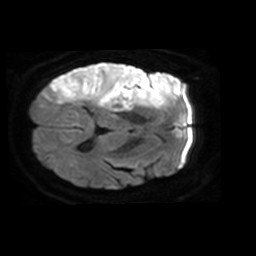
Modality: TRACE
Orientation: axial
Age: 54
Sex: male
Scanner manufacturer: philips
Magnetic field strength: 1.5 T
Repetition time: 4.689 s
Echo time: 0.07822 s